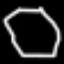
Label: octagon